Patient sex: M
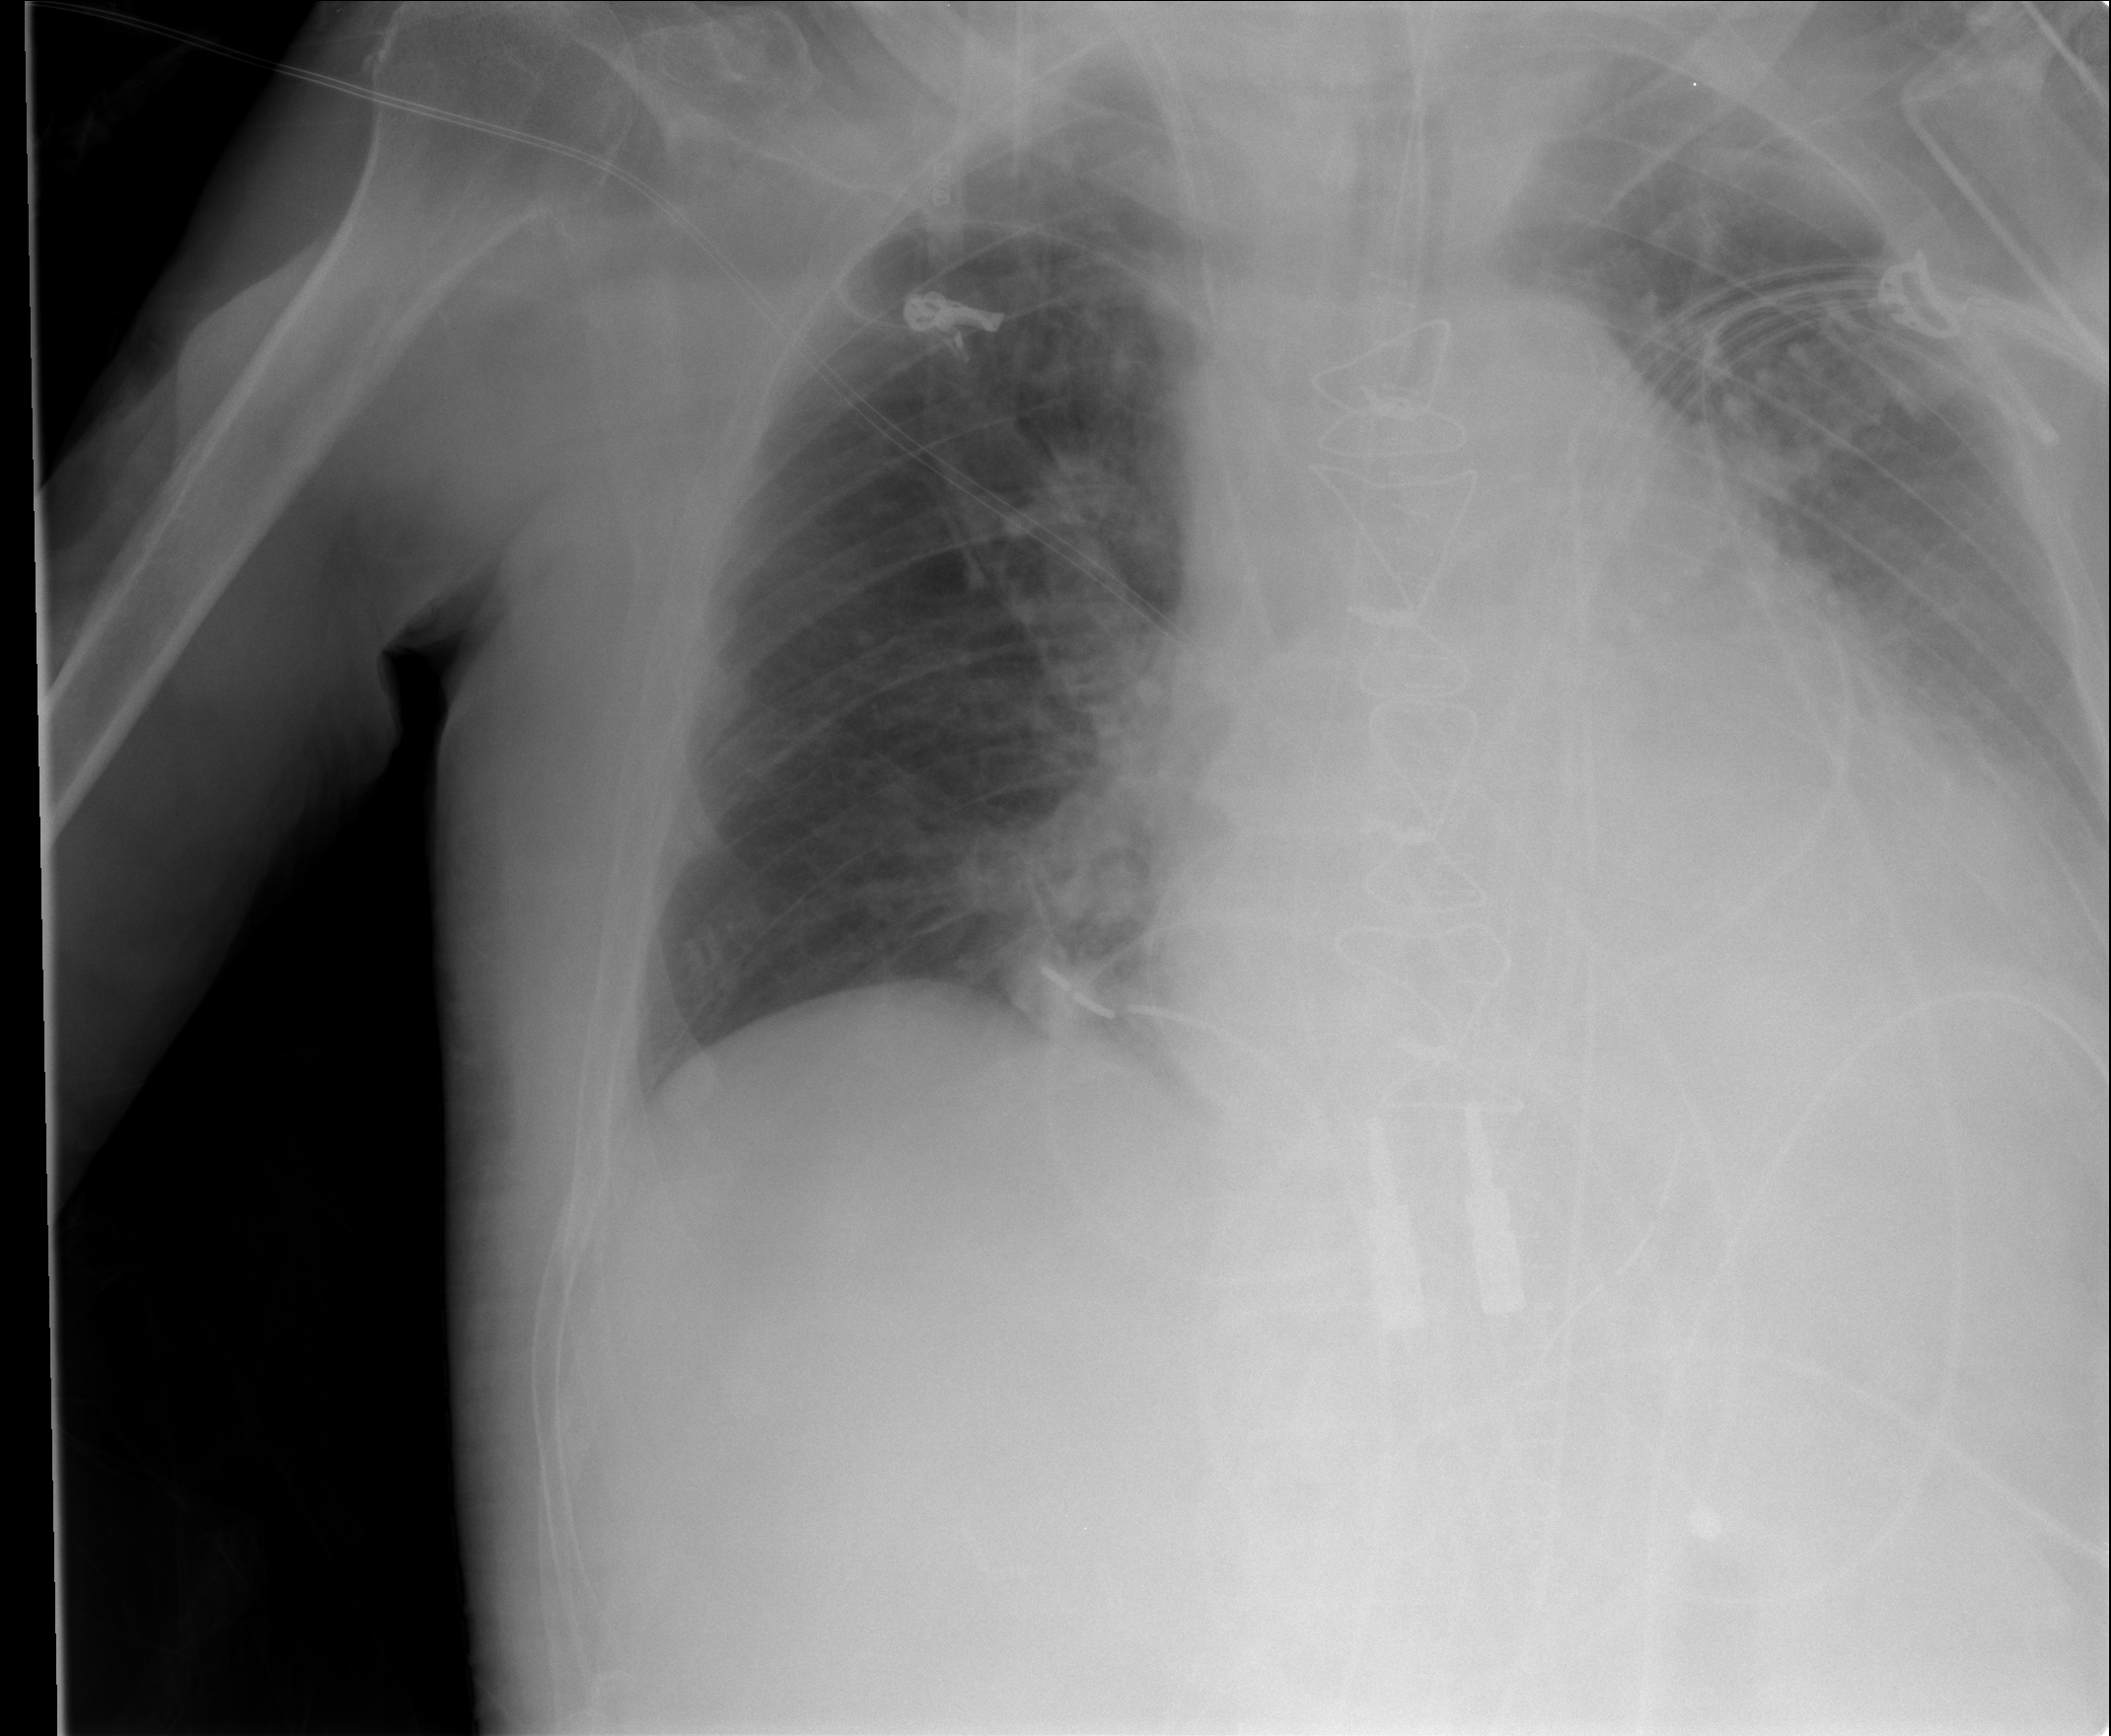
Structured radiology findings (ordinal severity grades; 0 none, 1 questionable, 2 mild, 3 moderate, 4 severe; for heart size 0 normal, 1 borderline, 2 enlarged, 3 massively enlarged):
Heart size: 2
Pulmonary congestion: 0
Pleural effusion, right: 0
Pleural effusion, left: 2
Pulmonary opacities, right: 0
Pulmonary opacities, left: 0
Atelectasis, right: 0
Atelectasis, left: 2